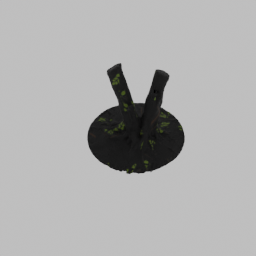
Label: nature